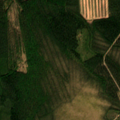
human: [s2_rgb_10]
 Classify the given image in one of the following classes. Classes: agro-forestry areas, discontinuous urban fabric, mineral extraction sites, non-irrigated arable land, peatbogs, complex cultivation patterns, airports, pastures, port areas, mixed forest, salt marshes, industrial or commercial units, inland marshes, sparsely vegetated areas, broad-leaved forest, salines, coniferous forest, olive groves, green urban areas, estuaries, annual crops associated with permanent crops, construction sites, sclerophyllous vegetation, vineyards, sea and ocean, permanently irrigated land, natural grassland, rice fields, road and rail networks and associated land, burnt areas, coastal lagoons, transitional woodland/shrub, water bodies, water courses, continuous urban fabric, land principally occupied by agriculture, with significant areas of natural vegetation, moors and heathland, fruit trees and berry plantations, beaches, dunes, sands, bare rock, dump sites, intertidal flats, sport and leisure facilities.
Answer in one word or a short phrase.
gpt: coniferous forest, mixed forest, transitional woodland/shrub